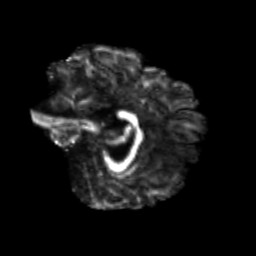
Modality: FA
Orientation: sagittal
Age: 23
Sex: female
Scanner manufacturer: siemens
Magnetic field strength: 3 T
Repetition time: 3.5 s
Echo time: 0.125 s